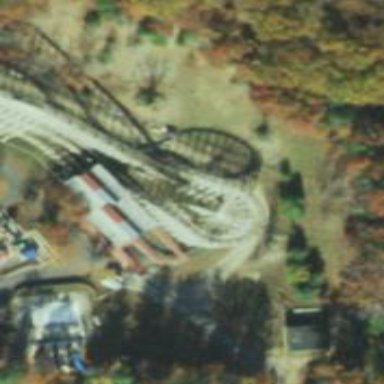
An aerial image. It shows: Narrow-gauge railway running by roller coaster attraction.